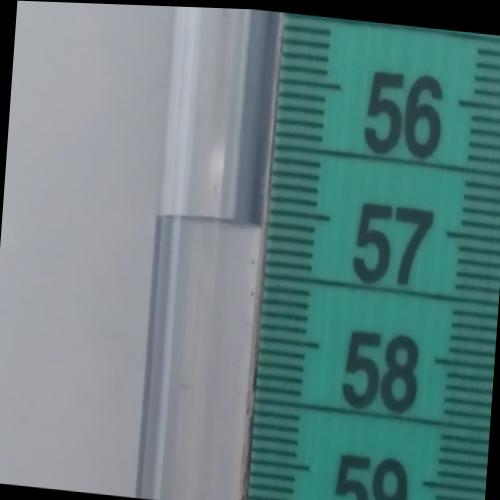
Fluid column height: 57.1 cm